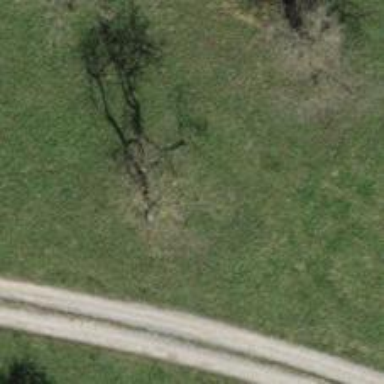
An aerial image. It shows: Single tag "natural: tree."